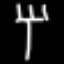
Label: fork